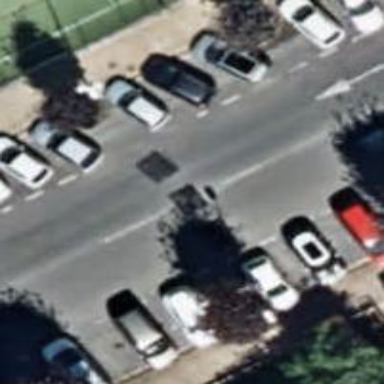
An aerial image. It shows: Traffic calming cushion.